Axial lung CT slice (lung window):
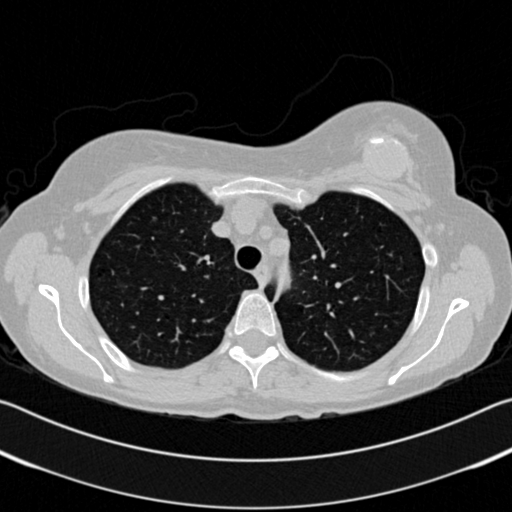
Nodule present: no